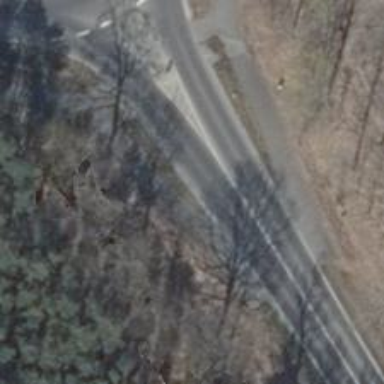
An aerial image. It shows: Asphalt path.